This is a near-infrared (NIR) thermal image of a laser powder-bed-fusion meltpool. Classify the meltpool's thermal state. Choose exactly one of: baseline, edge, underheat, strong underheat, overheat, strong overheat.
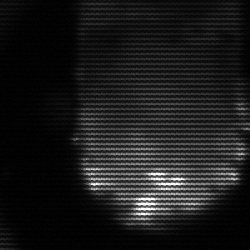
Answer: baseline